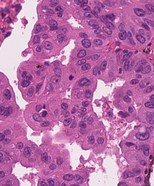
Tumor epithelial tissue: yes
Tumor-associated stroma tissue: no
Normal tissue: no